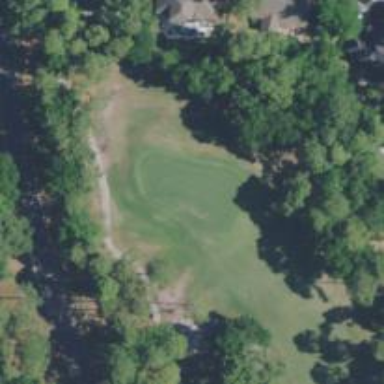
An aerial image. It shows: Golf hole.